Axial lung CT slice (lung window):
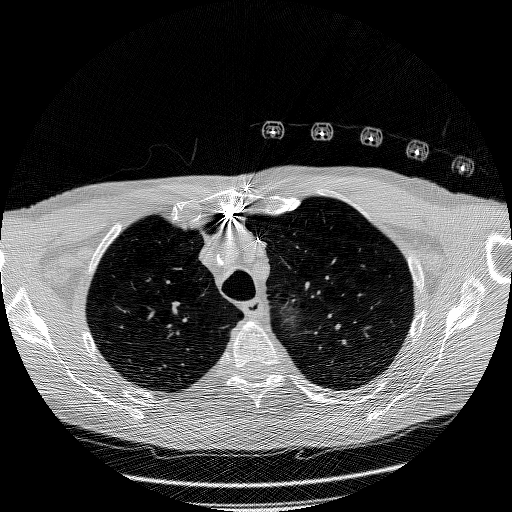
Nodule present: no